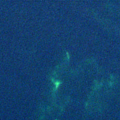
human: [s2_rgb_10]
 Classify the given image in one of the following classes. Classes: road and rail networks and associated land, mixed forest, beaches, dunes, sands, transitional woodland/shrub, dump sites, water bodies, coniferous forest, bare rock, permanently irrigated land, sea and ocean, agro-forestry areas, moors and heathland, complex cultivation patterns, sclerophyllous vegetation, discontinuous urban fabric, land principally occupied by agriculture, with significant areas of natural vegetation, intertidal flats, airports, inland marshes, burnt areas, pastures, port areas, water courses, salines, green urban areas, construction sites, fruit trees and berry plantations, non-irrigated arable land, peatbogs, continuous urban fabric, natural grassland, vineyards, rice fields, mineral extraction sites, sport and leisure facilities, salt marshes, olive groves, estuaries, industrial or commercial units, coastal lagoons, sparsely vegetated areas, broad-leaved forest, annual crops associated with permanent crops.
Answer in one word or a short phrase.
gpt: sea and ocean